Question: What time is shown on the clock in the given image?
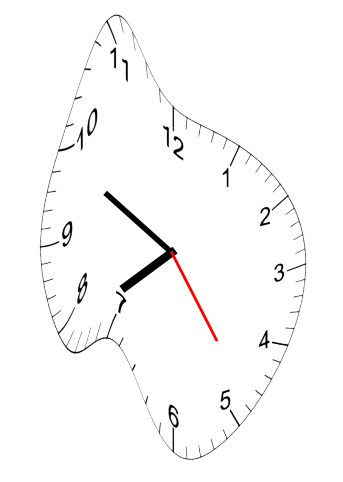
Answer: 07:49:24